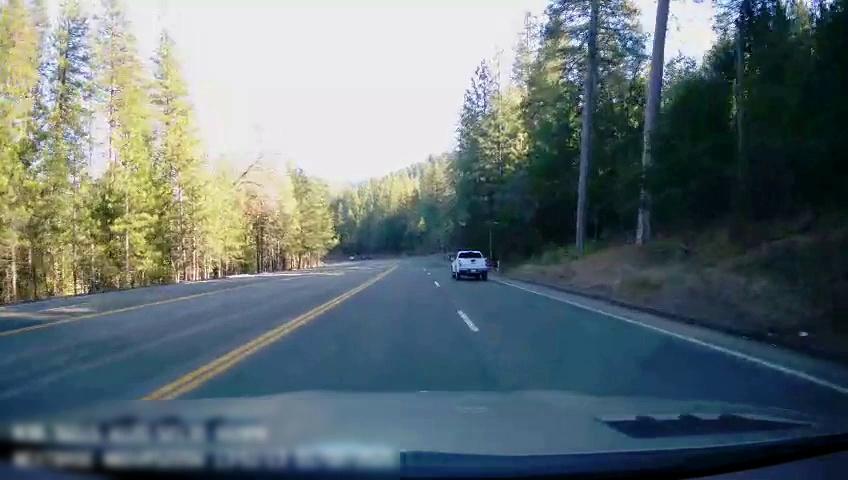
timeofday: Day
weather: Sunny
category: Drivable Space
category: Vehicles | Truck
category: Lanes | Current Lane
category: Lanes | Alternate Lane
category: Lanes | Current Lane
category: Lanes | Alternate Lane
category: Lanes | Opposite Lane
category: Lanes | Opposite Lane
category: Lanes | Opposite Lane